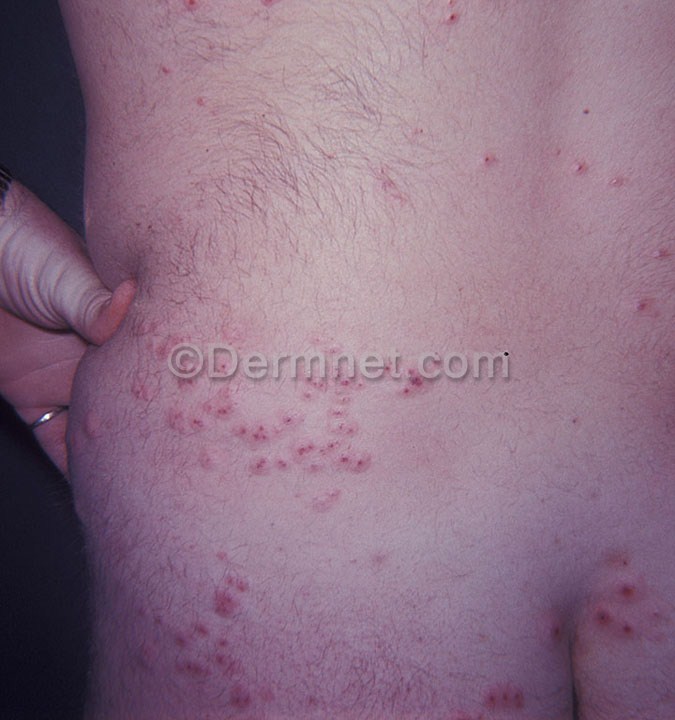
Disease: Scabies Lyme Disease and other Infestations and Bites